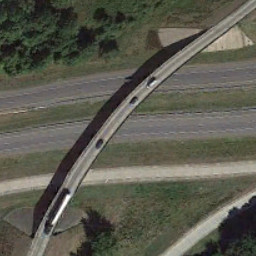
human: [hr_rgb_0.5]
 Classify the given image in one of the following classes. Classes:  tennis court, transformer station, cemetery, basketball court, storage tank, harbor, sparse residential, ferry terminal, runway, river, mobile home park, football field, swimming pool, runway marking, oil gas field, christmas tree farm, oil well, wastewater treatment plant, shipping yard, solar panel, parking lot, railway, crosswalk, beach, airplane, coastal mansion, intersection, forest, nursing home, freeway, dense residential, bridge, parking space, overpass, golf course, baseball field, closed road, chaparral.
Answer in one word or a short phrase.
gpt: overpass